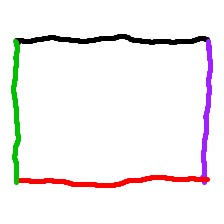
Shape: rectangle